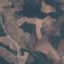
Land use / land cover class: PermanentCrop